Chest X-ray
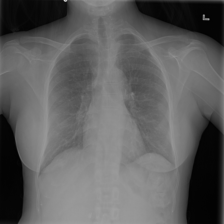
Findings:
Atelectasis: negative
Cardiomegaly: negative
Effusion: negative
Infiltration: negative
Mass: negative
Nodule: negative
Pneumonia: negative
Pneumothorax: negative
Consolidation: negative
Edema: negative
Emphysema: negative
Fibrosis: negative
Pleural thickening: negative
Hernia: negative